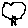
Label: tree